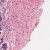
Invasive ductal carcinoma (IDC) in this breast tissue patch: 1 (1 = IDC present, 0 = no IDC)